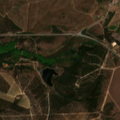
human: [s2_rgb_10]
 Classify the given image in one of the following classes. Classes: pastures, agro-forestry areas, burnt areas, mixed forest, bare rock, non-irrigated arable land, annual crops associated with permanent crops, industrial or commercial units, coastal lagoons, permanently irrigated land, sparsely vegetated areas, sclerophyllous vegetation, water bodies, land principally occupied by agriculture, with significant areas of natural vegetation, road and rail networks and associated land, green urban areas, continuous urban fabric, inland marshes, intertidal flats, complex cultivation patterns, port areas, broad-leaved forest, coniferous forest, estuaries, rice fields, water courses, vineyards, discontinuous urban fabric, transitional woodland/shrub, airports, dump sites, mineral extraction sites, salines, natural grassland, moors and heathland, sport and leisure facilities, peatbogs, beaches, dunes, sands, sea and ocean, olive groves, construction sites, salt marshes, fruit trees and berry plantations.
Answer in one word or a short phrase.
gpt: non-irrigated arable land, complex cultivation patterns, broad-leaved forest, mixed forest, sclerophyllous vegetation, transitional woodland/shrub